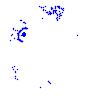
Particle: kaon